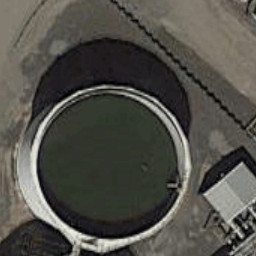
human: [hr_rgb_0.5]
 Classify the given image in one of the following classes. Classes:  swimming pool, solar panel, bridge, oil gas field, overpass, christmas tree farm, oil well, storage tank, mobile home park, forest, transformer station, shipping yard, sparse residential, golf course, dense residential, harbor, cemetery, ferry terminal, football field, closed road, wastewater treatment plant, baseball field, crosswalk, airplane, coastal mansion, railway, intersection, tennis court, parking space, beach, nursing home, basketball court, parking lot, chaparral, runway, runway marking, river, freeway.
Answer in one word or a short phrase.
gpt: wastewater treatment plant